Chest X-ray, PA view. Patient: 57 years old, sex F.
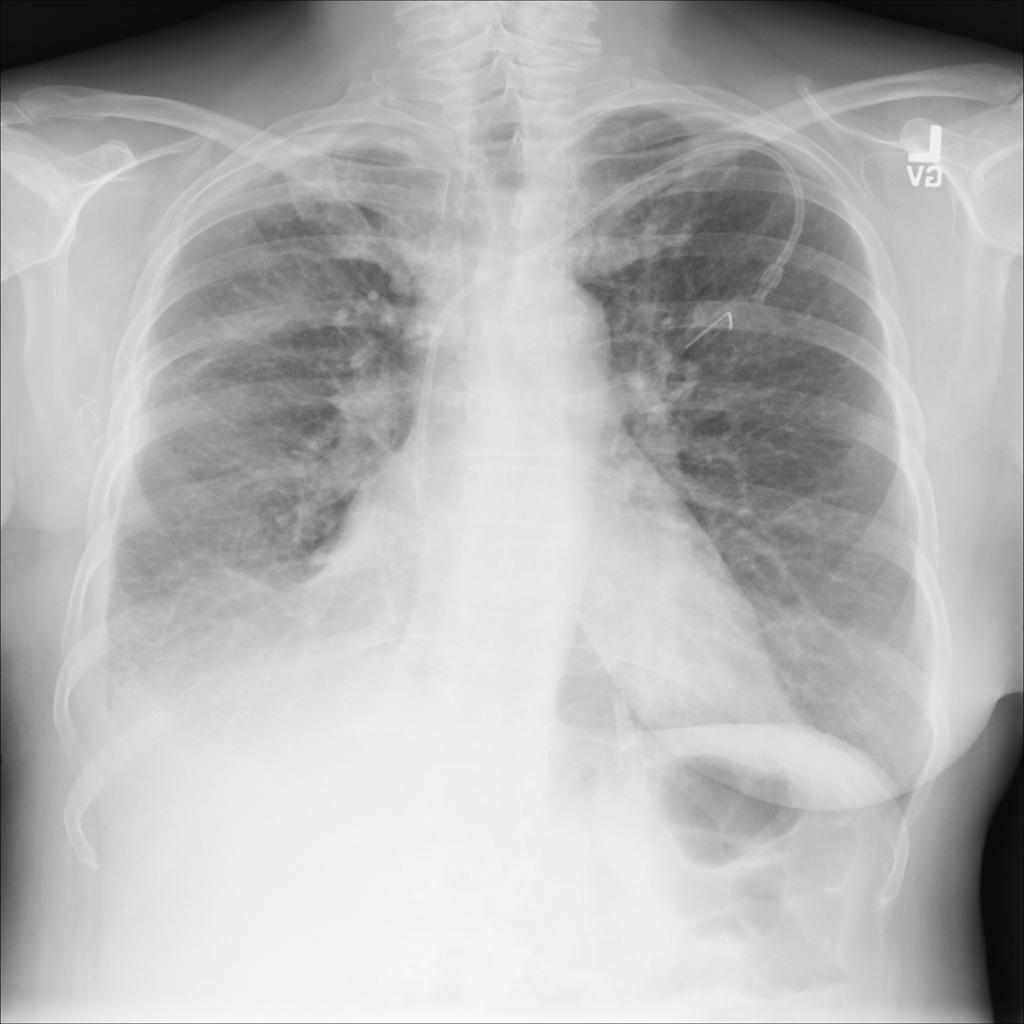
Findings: Effusion, Pleural_Thickening